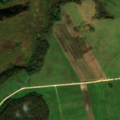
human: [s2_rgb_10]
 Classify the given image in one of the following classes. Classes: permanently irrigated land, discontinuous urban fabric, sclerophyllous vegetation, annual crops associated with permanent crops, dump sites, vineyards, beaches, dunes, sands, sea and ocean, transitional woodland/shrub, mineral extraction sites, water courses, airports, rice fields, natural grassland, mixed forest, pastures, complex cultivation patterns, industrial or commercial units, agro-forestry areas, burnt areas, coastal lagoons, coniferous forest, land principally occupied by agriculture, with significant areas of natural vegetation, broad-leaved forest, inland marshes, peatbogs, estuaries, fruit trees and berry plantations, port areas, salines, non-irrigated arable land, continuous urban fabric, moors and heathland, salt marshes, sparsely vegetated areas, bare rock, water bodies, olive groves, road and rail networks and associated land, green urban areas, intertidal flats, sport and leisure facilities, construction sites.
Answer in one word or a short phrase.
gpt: non-irrigated arable land, pastures, broad-leaved forest, transitional woodland/shrub, inland marshes